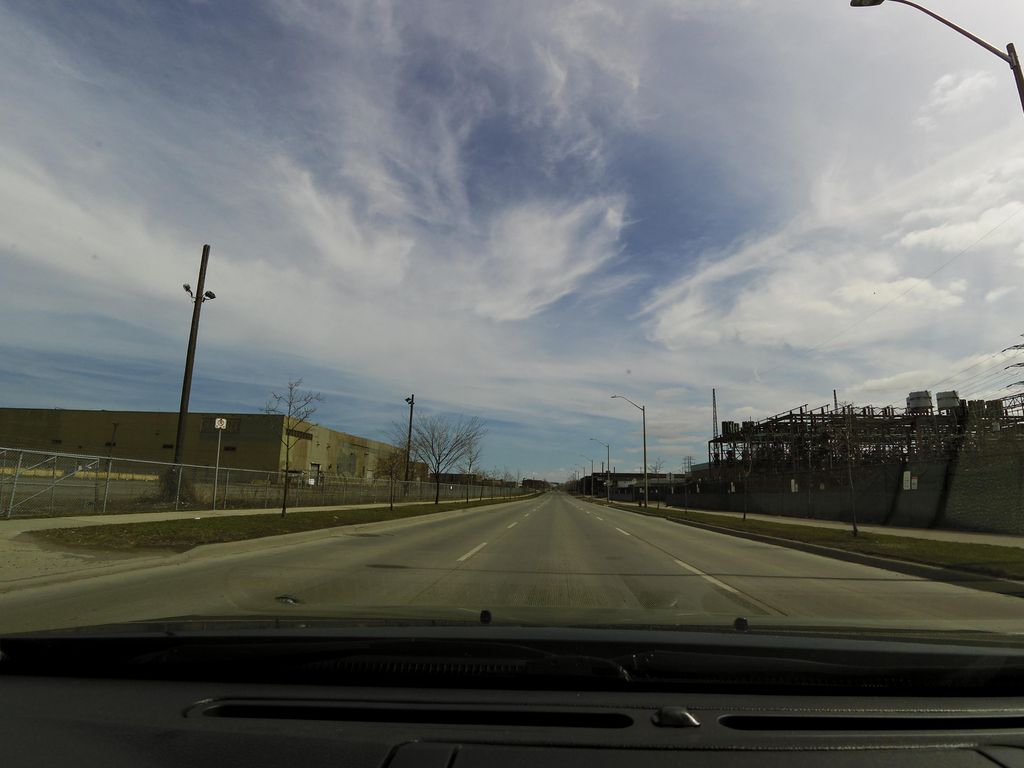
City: hamilton